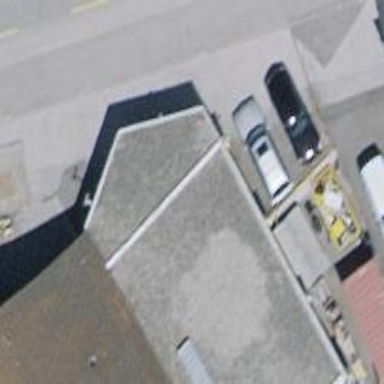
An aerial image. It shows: Car repair shop.